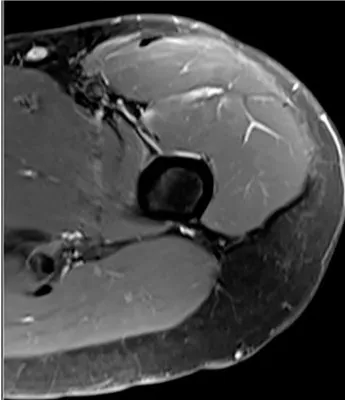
Complete regression of multifocal local recurrence in the left thigh. (B) The same sequence obtained three months later in the same area reveals complete nodules disappearance.
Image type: radiology (mri)